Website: home-depot
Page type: billing-address
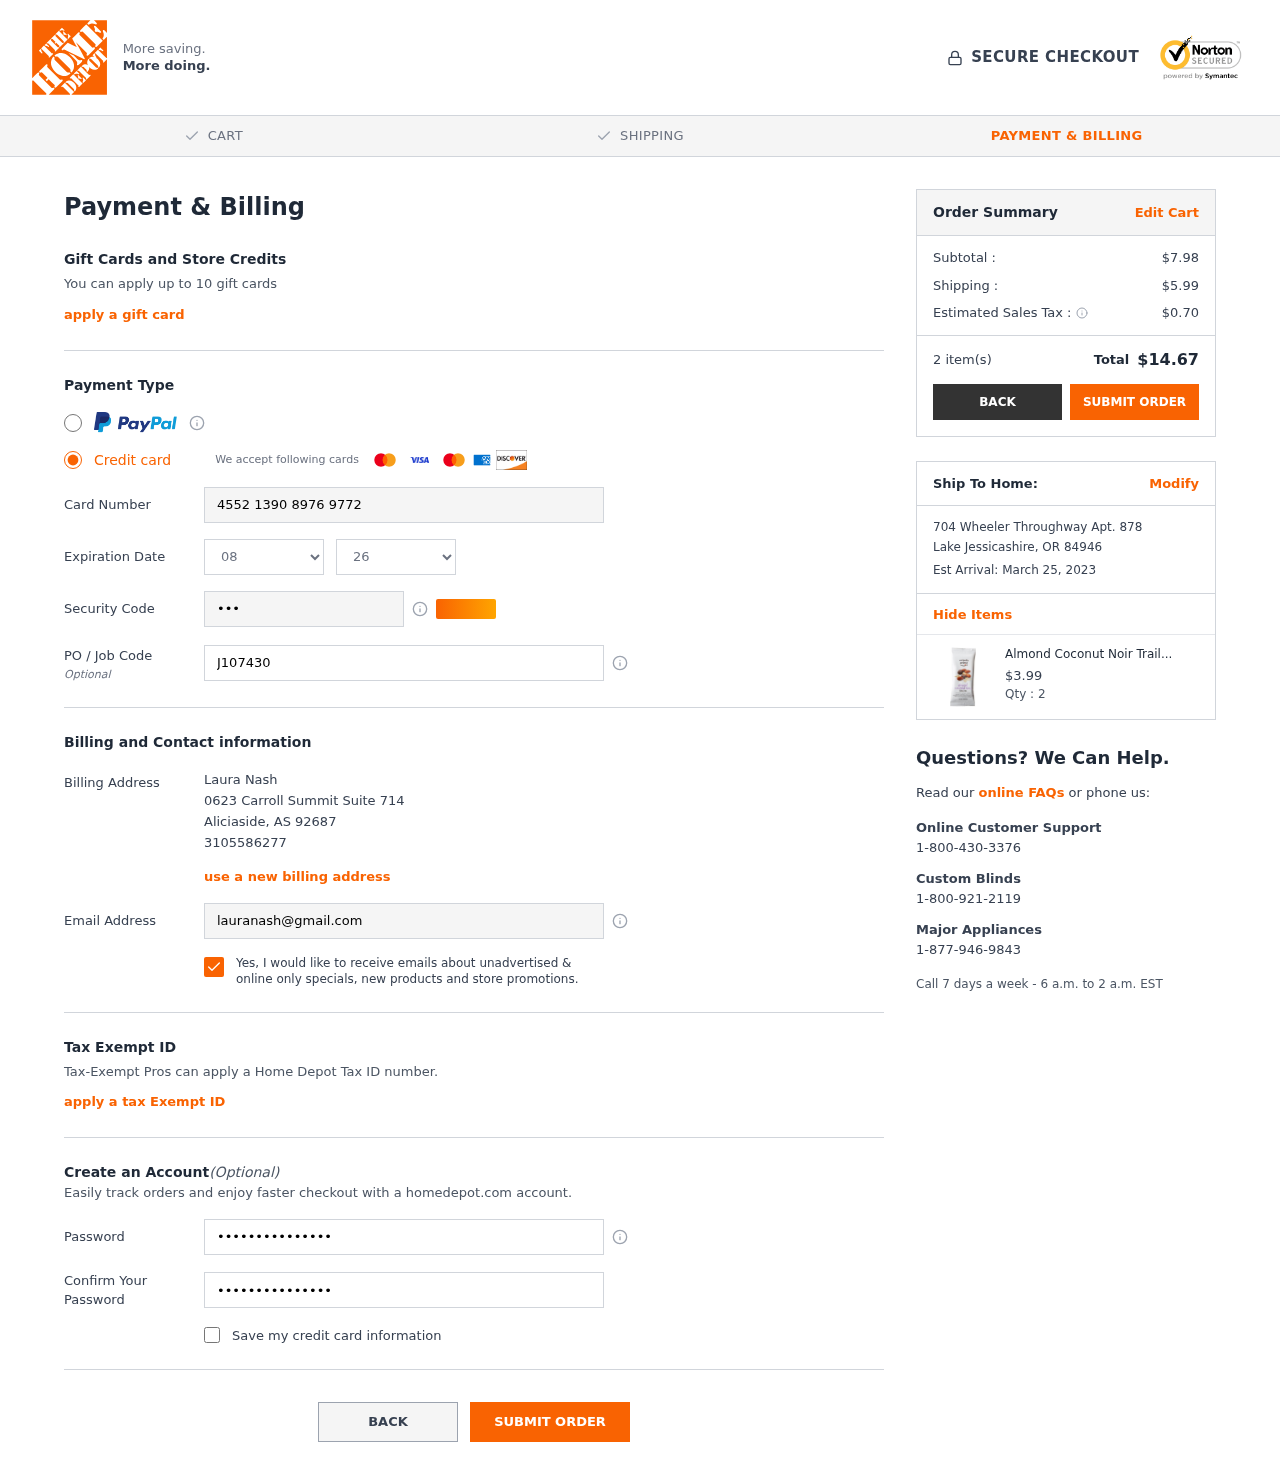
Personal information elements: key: PII_CARD_CVV
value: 852
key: PII_CARD_EXPIRY_MONTH
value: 08
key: PII_CARD_EXPIRY_YEAR
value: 26
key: PII_CARD_NUMBER
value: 4552 1390 8976 9772
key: PII_CITY
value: Aliciaside
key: PII_CITY2
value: Lake Jessicashire
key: PII_EMAIL
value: lauranash@gmail.com
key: PII_FULLNAME
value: Laura Nash
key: PII_JOB_CODE
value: J107430
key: PII_PHONE
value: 3105586277
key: PII_POSTCODE
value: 92687
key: PII_POSTCODE2
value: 84946
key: PII_STATE_ABBR
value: AS
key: PII_STATE_ABBR2
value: OR
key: PII_STREET
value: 0623 Carroll Summit Suite 714
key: PII_STREET2
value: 704 Wheeler Throughway Apt. 878
Product elements: key: PRODUCT1_NAME
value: Almond Coconut Noir Trail Mix Snack Pack, 1.5 oz single serve (Pack of 300)
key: PRODUCT1_PRICE
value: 3.99
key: PRODUCT1_QUANTITY
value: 2
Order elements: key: ORDER_SUBTOTAL
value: $7.98
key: ORDER_SHIPPING_COST
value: $5.99
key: ORDER_TAX
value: $0.70
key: ORDER_NUM_ITEMS
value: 2 item(s)
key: ORDER_TOTAL
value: $14.67
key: ORDER_DELIVERY_DATE
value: Est Arrival: March 25, 2023